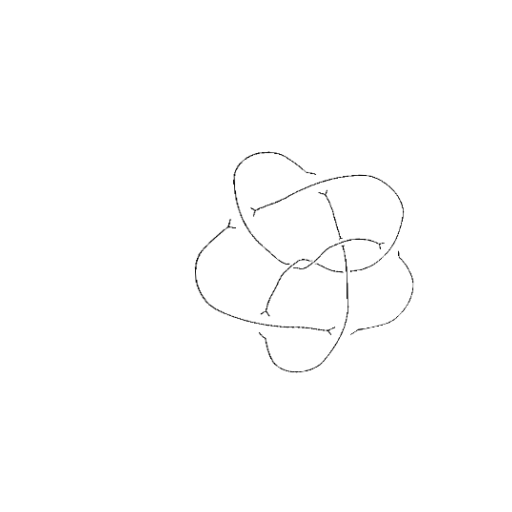
Crossing number: 9